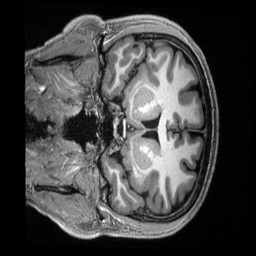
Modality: T1w
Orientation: coronal
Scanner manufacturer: siemens
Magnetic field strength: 3 T
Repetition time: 2.5 s
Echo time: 0.00231 s